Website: home-depot
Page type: customer-info-address
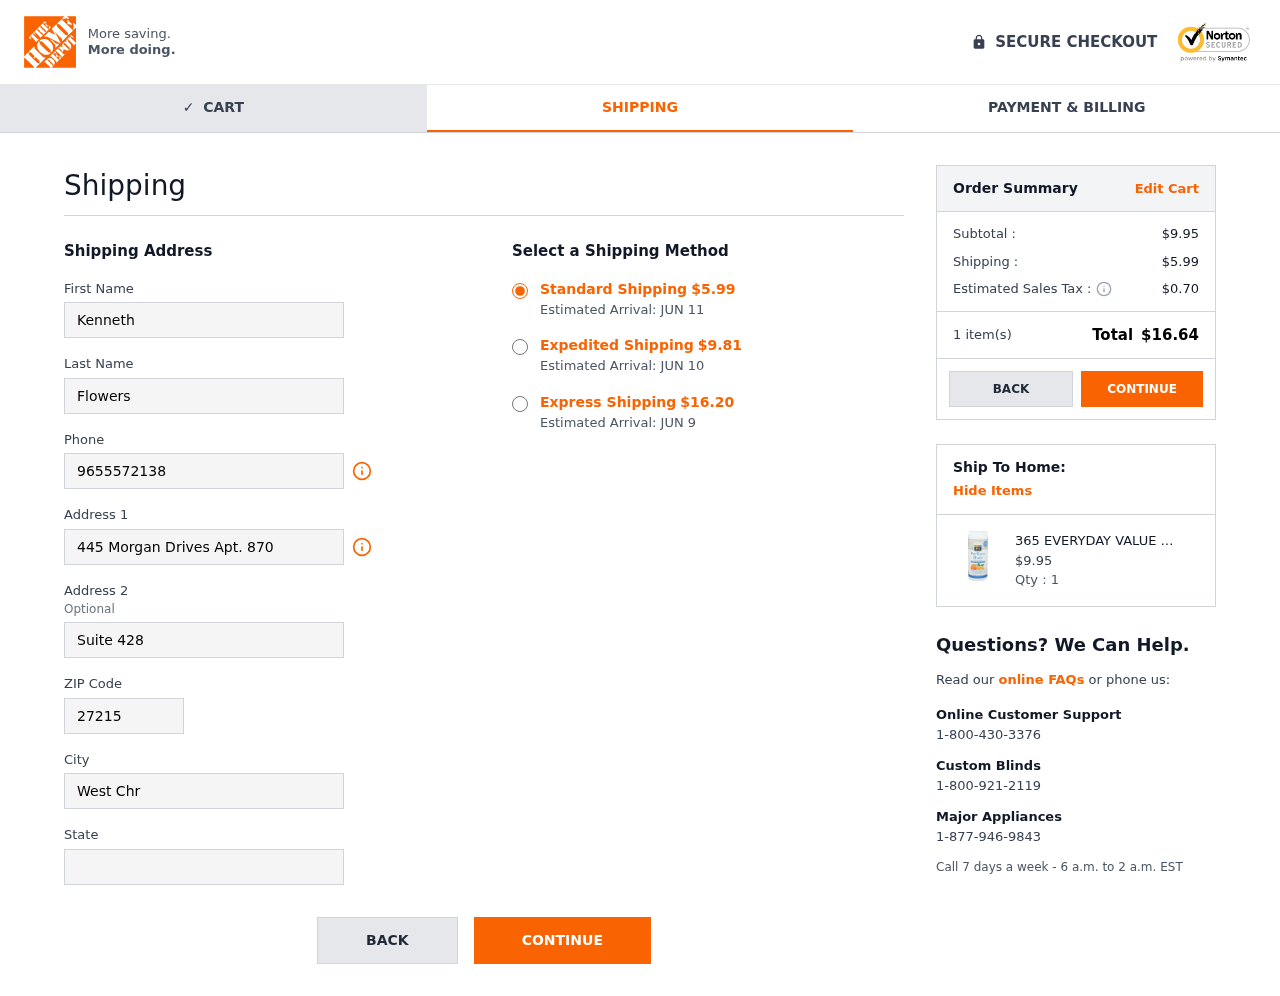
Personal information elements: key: PII_CITY
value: West Christina
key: PII_FIRSTNAME
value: Kenneth
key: PII_LASTNAME
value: Flowers
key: PII_PHONE
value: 9655572138
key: PII_POSTCODE
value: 27215
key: PII_STATE
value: Arizona
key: PII_STREET
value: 445 Morgan Drives Apt. 870
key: PII_STREET2
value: Suite 428
Product elements: key: PRODUCT1_NAME
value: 365 EVERYDAY VALUE Psyllium Husk Powder Orange, 10 OZ
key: PRODUCT1_PRICE
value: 9.95
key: PRODUCT1_QUANTITY
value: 1
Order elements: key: ORDER_SHIPPING_COST
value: $5.99
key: ORDER_DELIVERY_DATE
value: Estimated Arrival: JUN 11
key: ORDER_SHIPPING_COST_EXPEDITED
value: $9.81
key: ORDER_DELIVERY_DATE_EXPEDITED
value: Estimated Arrival: JUN 10
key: ORDER_SHIPPING_COST_EXPRESS
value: $16.20
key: ORDER_DELIVERY_DATE_EXPRESS
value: Estimated Arrival: JUN 9
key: ORDER_SUBTOTAL
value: $9.95
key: ORDER_TAX
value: $0.70
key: ORDER_NUM_ITEMS
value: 1 item(s)
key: ORDER_TOTAL
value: $16.64